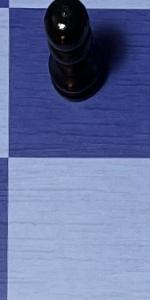
Label: Empty